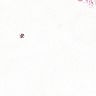
Metastatic tissue present: no